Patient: sex M, age 73
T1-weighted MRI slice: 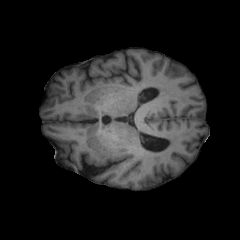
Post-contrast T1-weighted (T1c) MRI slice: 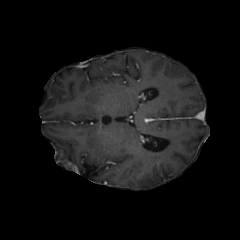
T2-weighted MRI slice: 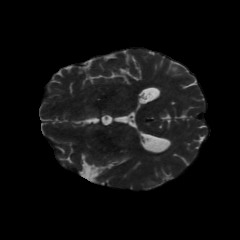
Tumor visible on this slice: no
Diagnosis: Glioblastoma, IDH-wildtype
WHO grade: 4